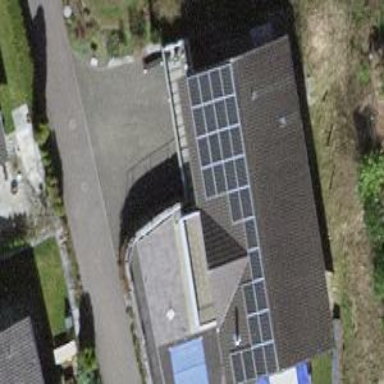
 consisting of solar photovoltaic panels."